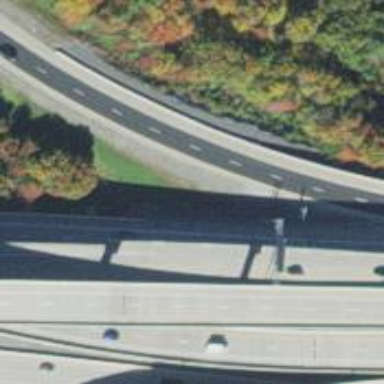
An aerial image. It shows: Motorway junction.